Field crop: maize
Growth stage: 2
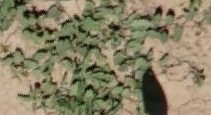
Species: convolvulus